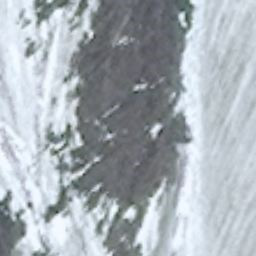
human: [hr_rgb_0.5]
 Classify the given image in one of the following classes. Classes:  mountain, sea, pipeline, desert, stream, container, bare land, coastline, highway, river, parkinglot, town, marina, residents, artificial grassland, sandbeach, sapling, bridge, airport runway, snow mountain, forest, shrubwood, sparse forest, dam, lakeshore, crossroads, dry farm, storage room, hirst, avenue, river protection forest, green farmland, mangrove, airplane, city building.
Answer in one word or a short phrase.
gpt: snow mountain